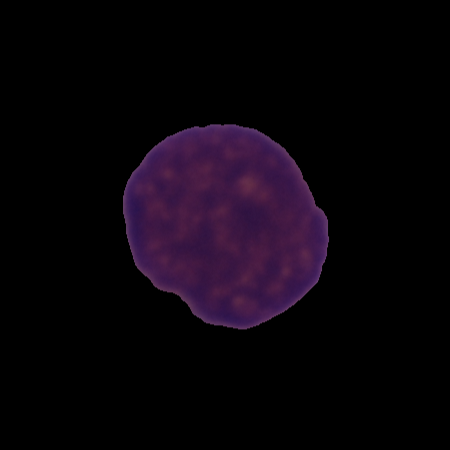
Label: cancer